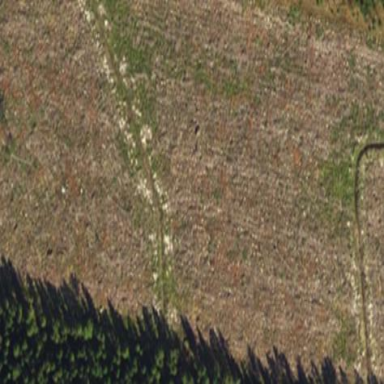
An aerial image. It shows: Clearcut area with scrub vegetation.